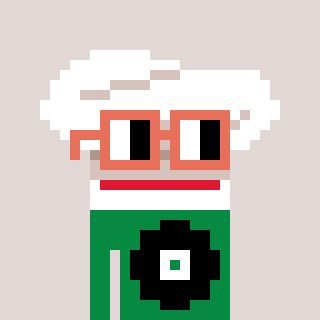
a pixel art character with square orange glasses, a chef hat-shaped head and a green-colored body on a warm background